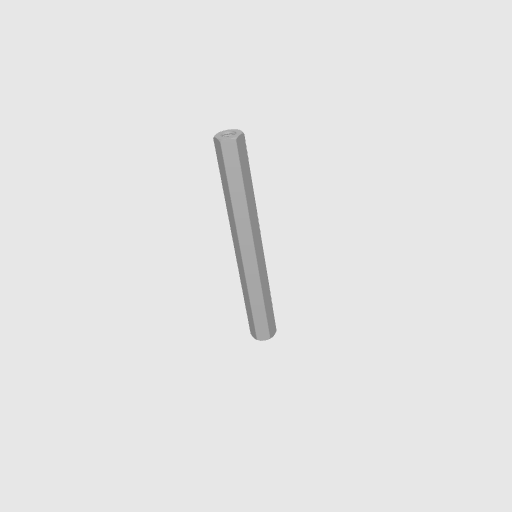
Part: Standoff8RID64